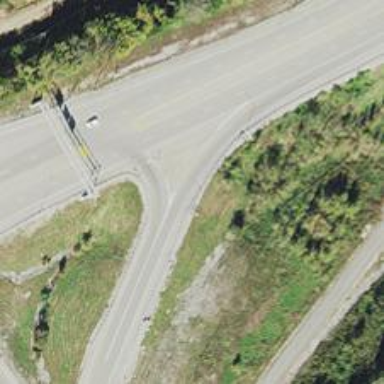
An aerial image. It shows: Trunk link highway.